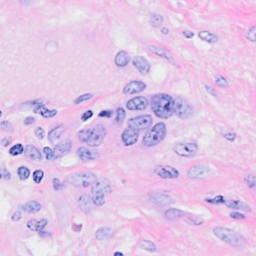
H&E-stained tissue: Breast